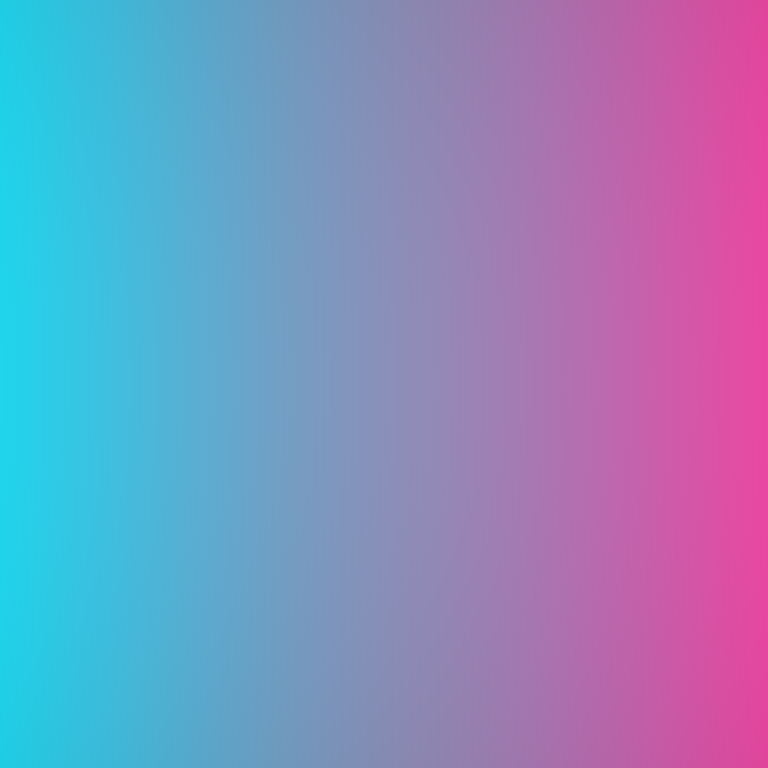
Abstract light effect, smooth gradient from cyan to magenta, calm atmosphere, soft blend, no room, no furniture, no objects.